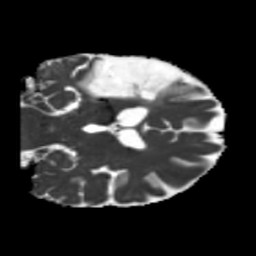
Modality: MD
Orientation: coronal
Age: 66
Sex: male
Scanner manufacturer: siemens
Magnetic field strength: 3 T
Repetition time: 5.25 s
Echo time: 0.08 s